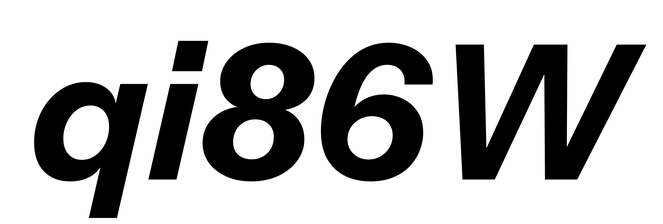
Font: InstrumentSans-Italic_Bold_Italic